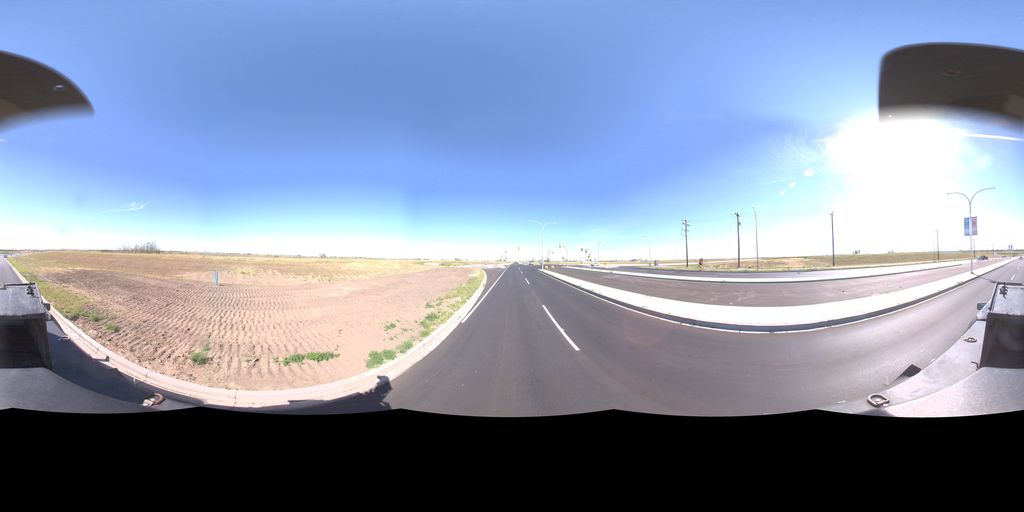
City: saskatoon